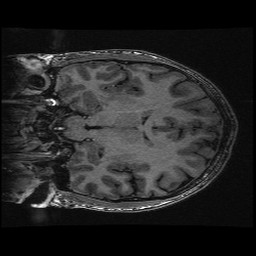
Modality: T1w
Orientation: coronal
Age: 28
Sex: male
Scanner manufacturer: ge
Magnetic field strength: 3 T
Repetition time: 0.008848 s
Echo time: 0.003544 s